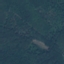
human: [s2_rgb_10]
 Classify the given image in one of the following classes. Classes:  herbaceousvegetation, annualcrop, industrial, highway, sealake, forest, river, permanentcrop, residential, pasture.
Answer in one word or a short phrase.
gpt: Forest